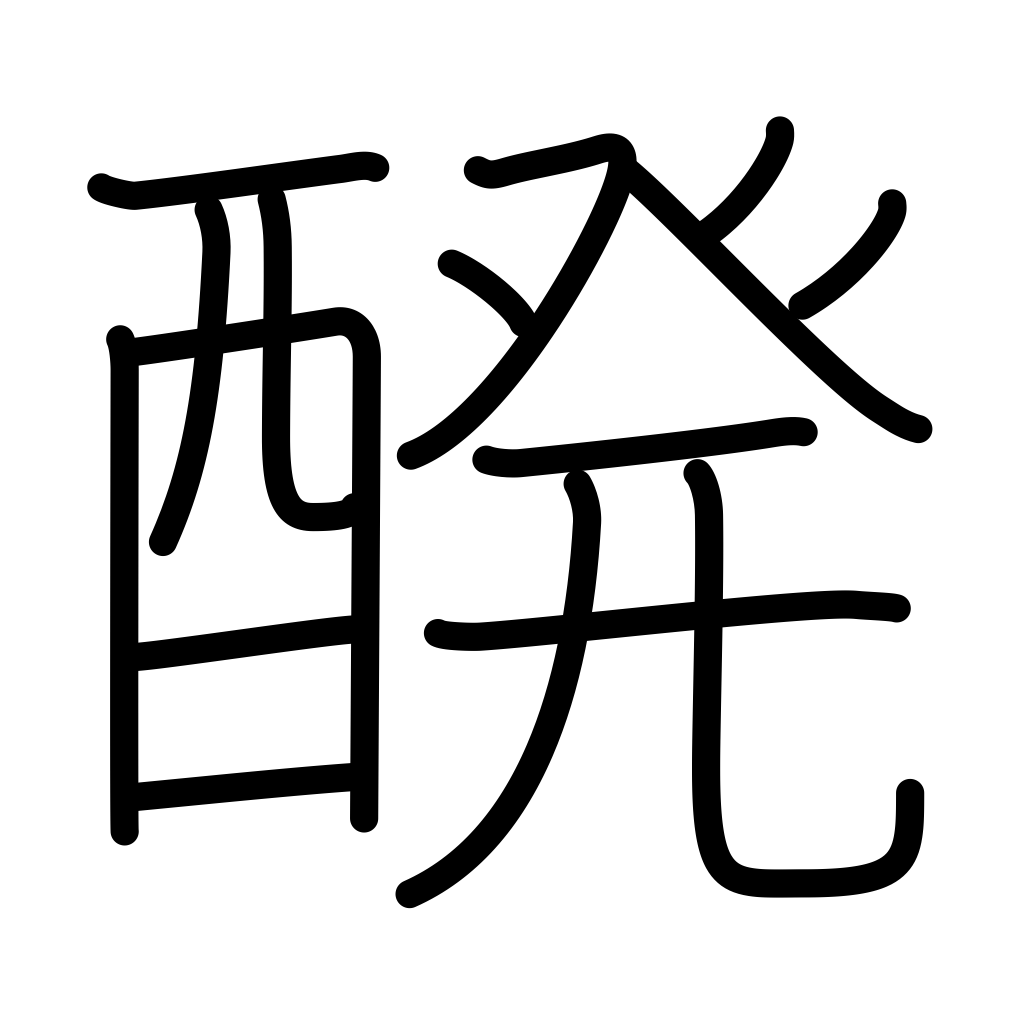
Meaning: fermentation, brewing